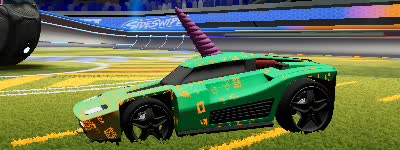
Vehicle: breakout